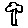
Label: tree